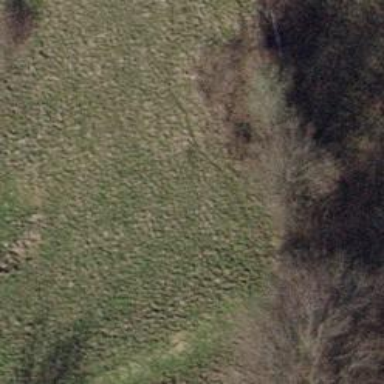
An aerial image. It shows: Minor power line.